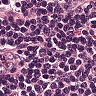
Metastatic tissue present: no